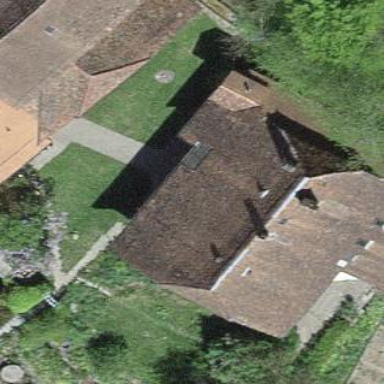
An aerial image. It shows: Residential building with half-hipped roof shape.